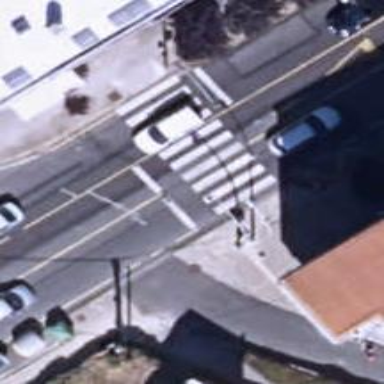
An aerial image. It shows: Crossing with traffic signals. It is zebra crossing.